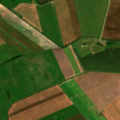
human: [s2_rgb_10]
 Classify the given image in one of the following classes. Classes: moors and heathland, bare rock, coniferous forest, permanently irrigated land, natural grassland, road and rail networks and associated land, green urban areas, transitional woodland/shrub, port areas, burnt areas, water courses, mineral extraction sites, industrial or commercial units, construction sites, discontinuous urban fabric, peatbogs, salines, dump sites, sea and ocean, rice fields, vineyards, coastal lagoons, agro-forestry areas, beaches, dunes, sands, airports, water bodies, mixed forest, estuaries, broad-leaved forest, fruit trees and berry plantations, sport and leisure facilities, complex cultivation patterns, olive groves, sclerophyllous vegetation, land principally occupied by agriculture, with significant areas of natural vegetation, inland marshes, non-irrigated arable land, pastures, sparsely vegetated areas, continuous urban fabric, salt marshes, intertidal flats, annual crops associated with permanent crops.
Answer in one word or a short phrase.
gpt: non-irrigated arable land, pastures